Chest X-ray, PA view. Patient: 46 years old, sex F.
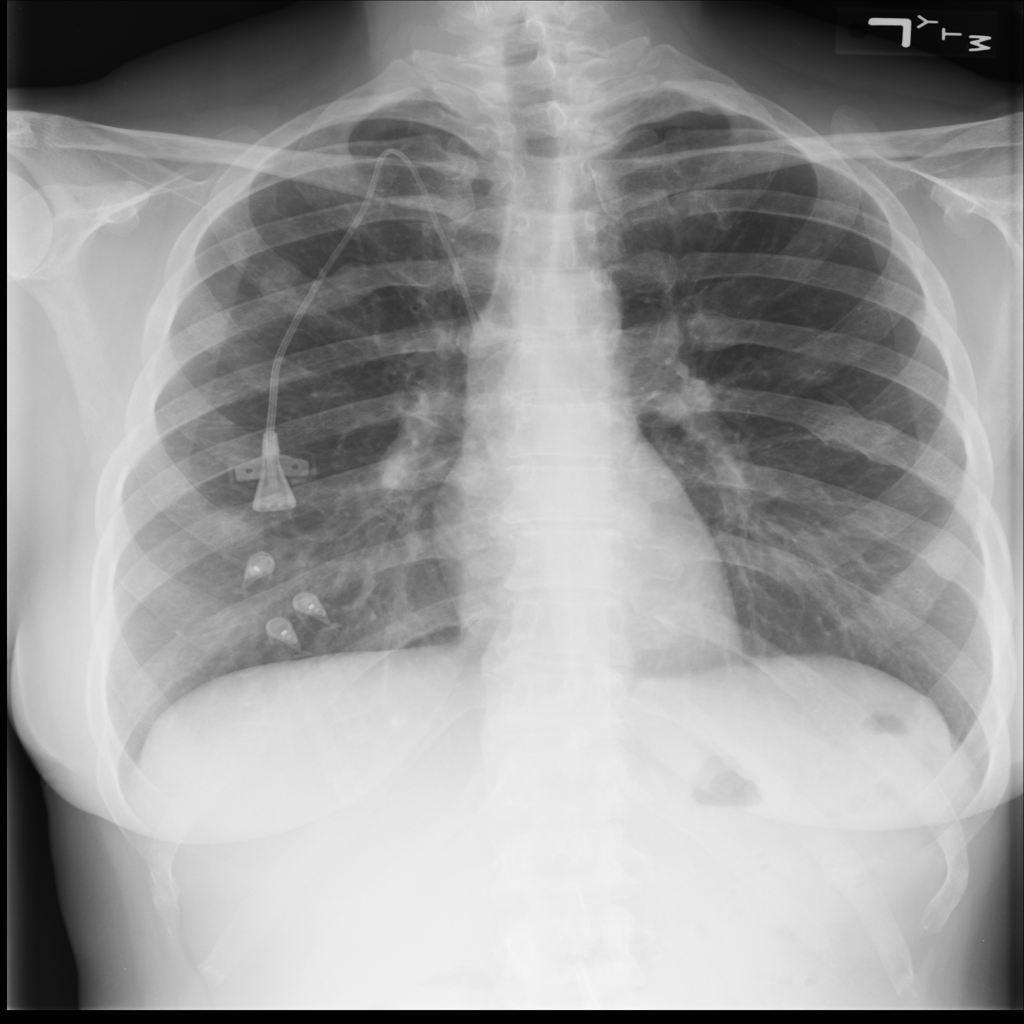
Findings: No Finding